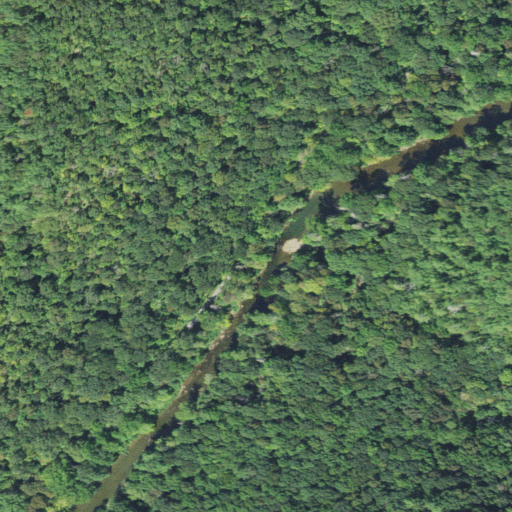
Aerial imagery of valley in West Virginia named Big Draft containing deciduous forest, open development, mixed forest, and open water